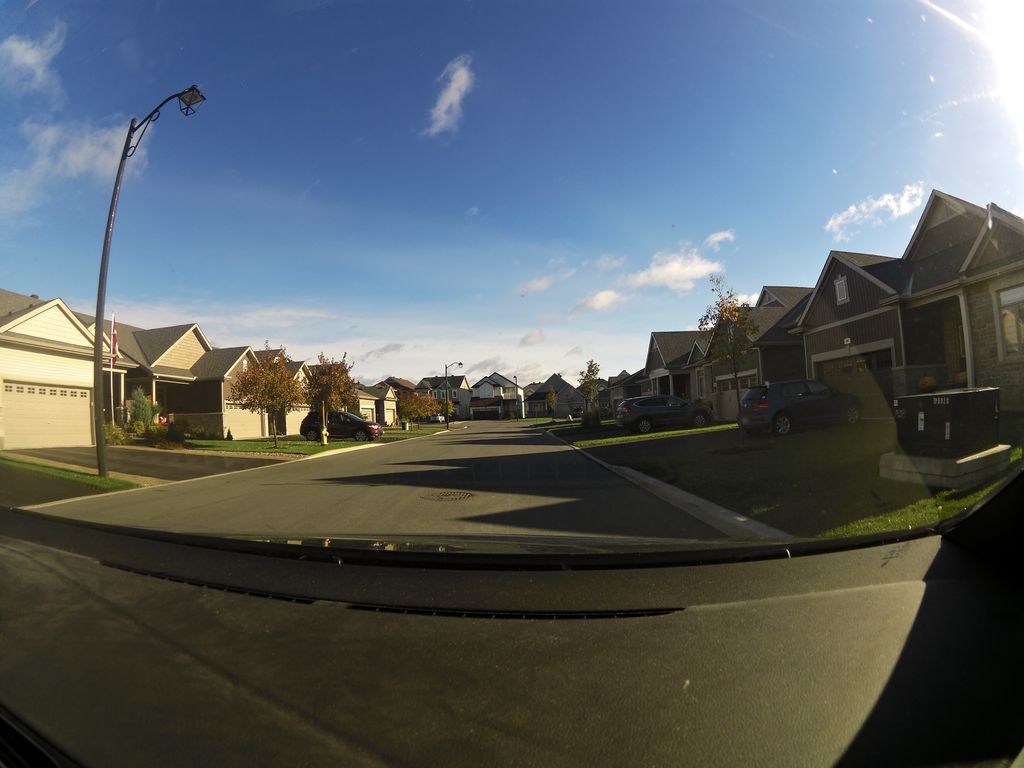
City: ottawa-gatineau